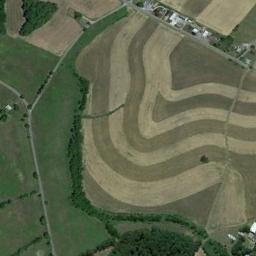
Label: terrace